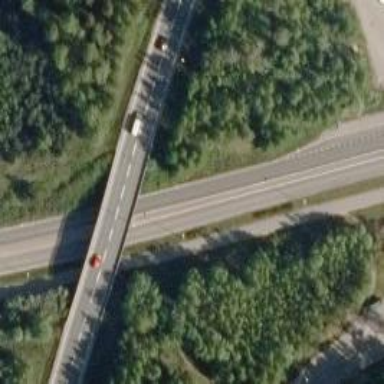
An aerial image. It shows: Asphalt surface bridge on trunk link highway.